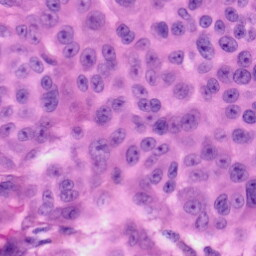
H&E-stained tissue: Skin